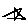
Label: star